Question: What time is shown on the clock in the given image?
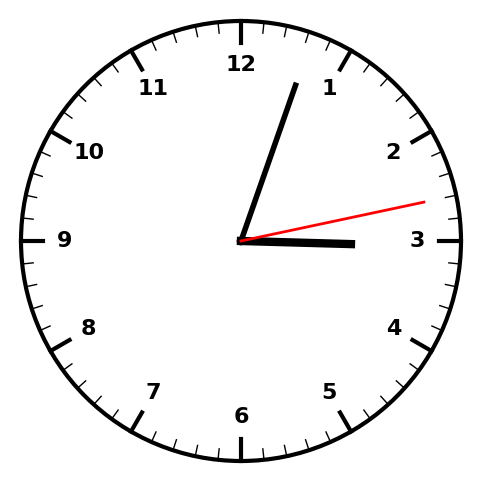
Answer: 03:03:13